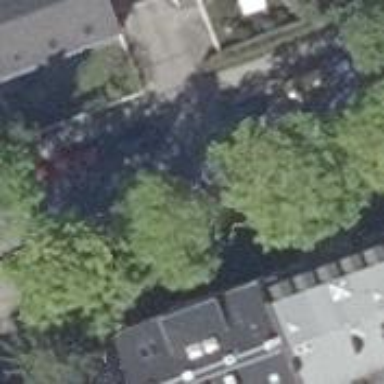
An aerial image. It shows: Avenue lined with deciduous broadleaved trees.